Question: I am trying to create a series of tables and want to iterate through a factor variable using 'map' function. I am able to do that, but am running into trouble when I want to use the iterated variable as a title for each table. Indexing and iterating is something I am still wrapping my head around, so I would appreciate it if anyone could point out what I am doing wrong in the code below:
'''
library(gt)
Area1 <- as.factor(c(0,0, 0.50659782, "NS"))
Area2 <- c(NA, NA, 0.507, NA)
Pond <- c('MGF', '101W', 5, 5)
Ponds <-data.frame(Area1, Area2, Pond)
Ponds %>%
split(.$Pond) %>%
map(~gt(.) %>%
tab_header(
title = map(., names(.)
)
)
)
'''
This is what I would like to have as output for each pond with the appropriate title

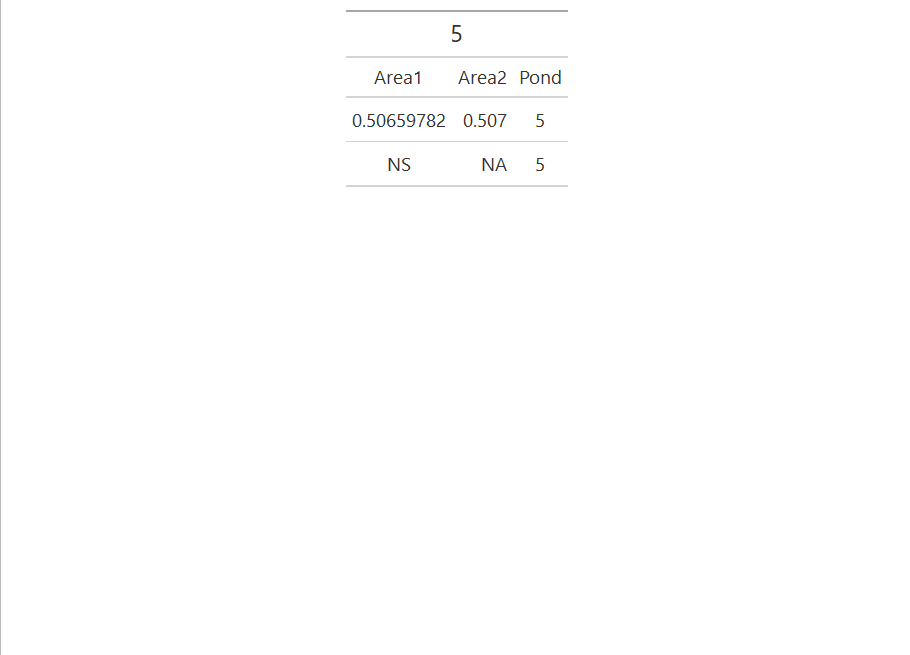
Answer: I guess the problem with your code is that you are trying to map over two objects which requires 'map2'. Good luck!
'''
Ponds_split <- Ponds %>%
split(.$Pond)
map2(
Ponds_split,
names(Ponds_split),
~gt(.) %>%
tab_header(
title = .y
)
)
'''
<URL>